Field crop: maize
Growth stage: 2
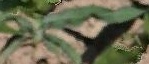
Species: maize